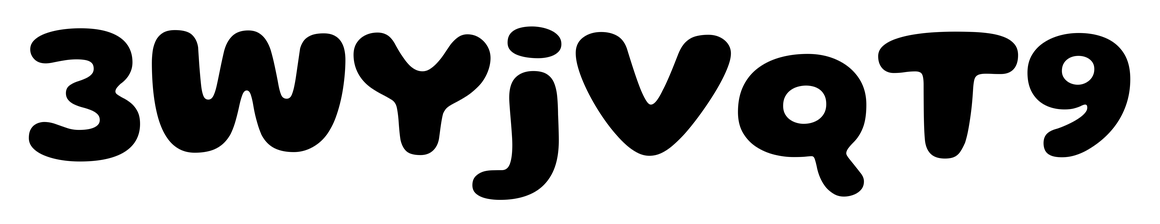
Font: Gluten_Bold